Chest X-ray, AP view. Patient: 59 years old, sex M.
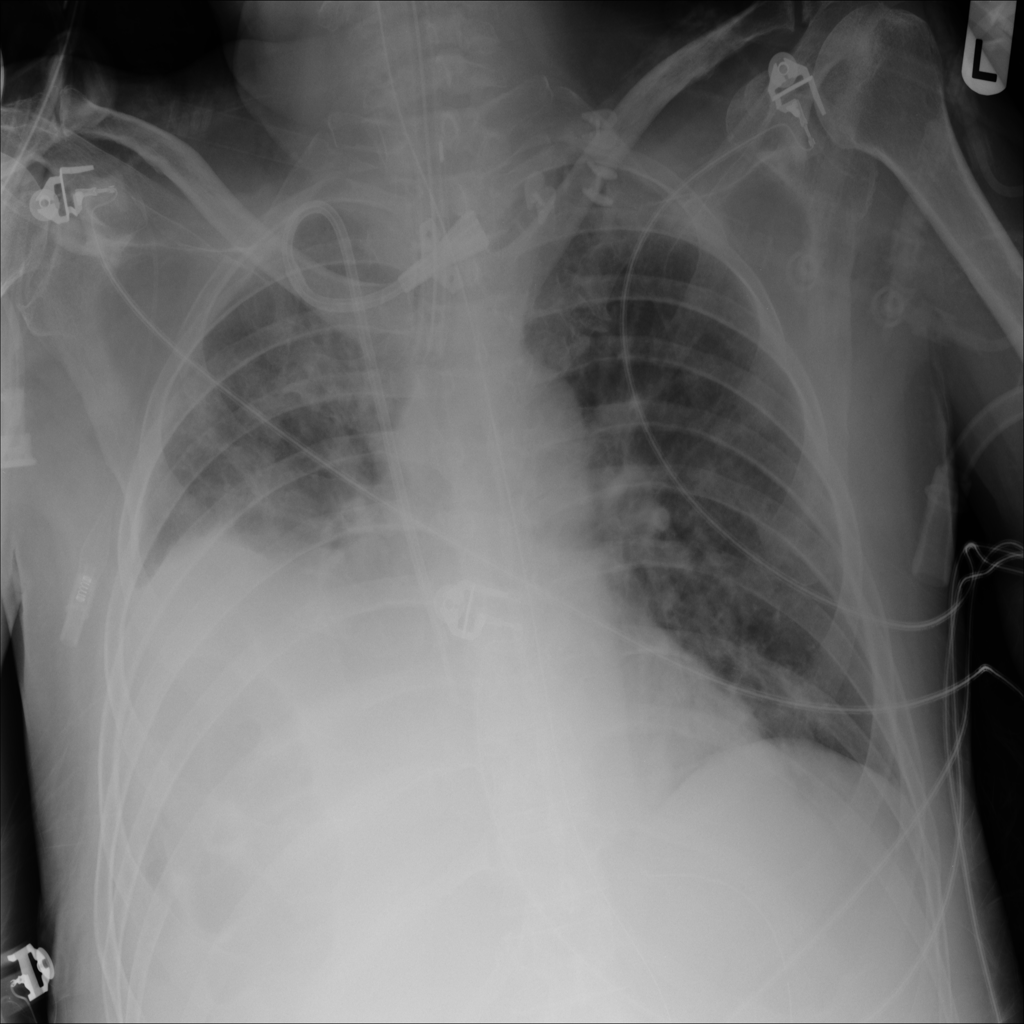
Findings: No Finding